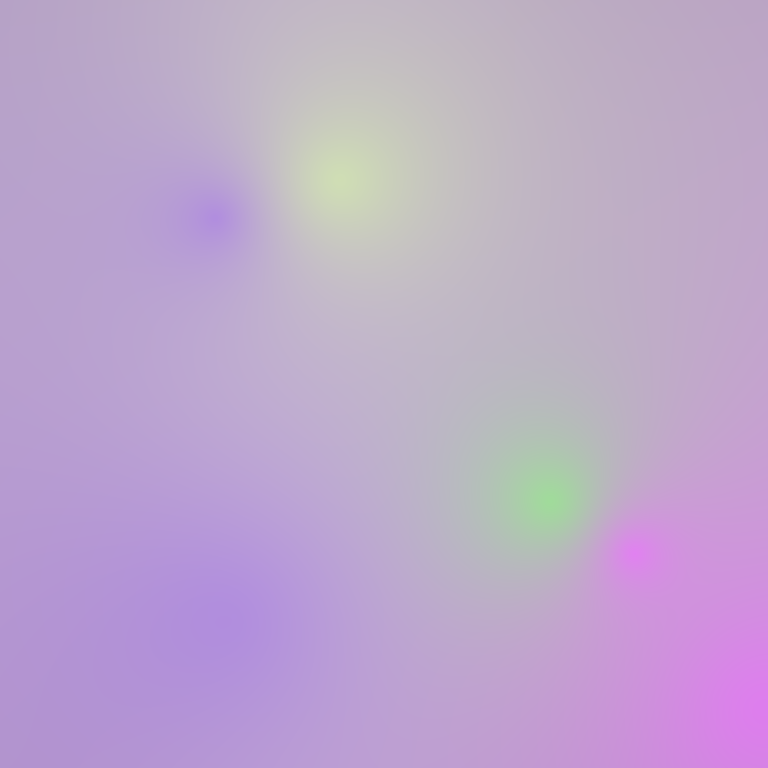
Abstract light effect, smooth gradient from soft lavender to gentle green, serene atmosphere, diffuse glow, no room, no furniture, no objects.